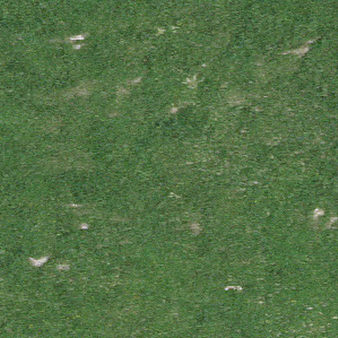
Label: other